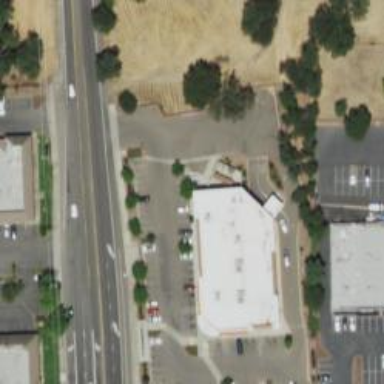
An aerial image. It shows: Pharmacy providing healthcare services.